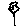
Label: flower